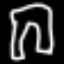
Label: pants